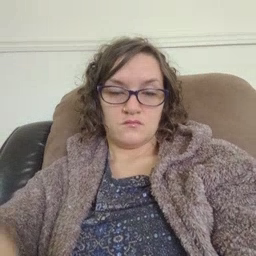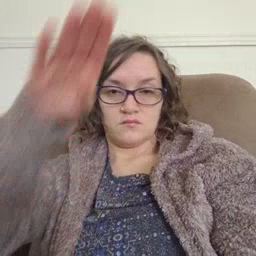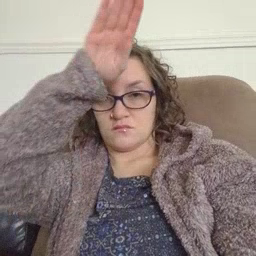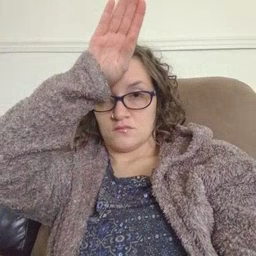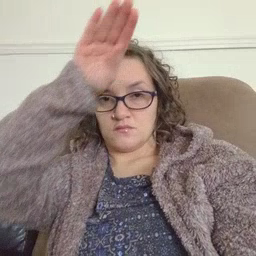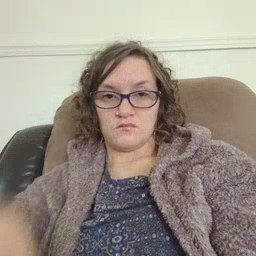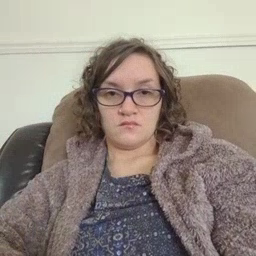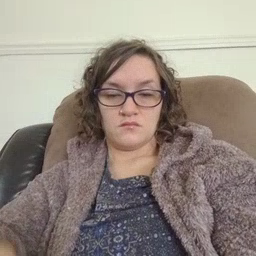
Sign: fireman